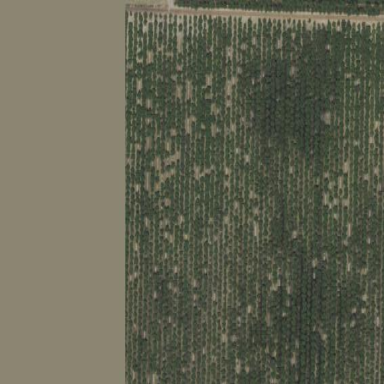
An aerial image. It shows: Orchard filled with almond trees.